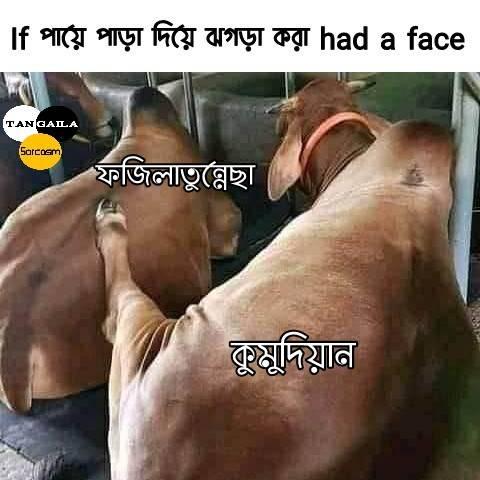
Caption: If পায়ে পাড়া দিয়ে ঝগড়া করা had a face   ফজিলাতুন্নেছা  কুমুদিয়ান
Label: hate